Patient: sex F, age 33
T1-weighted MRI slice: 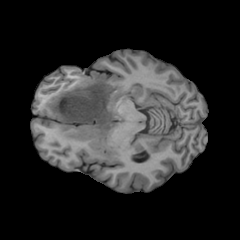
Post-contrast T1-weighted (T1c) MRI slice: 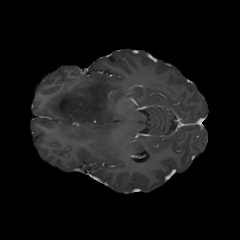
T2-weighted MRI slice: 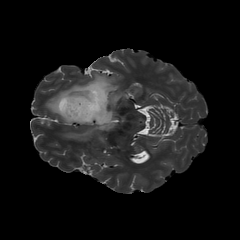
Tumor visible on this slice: yes
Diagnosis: Astrocytoma, IDH-mutant
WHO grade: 4